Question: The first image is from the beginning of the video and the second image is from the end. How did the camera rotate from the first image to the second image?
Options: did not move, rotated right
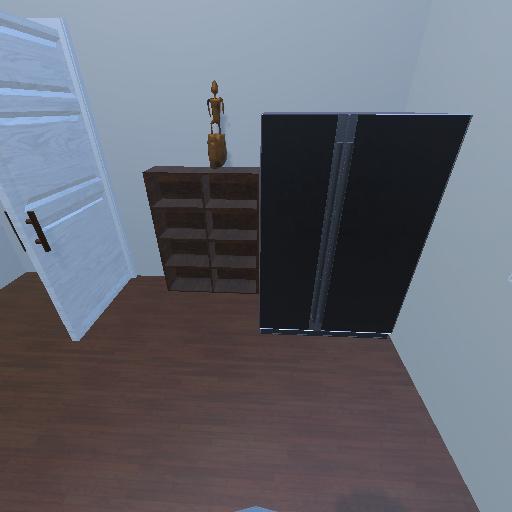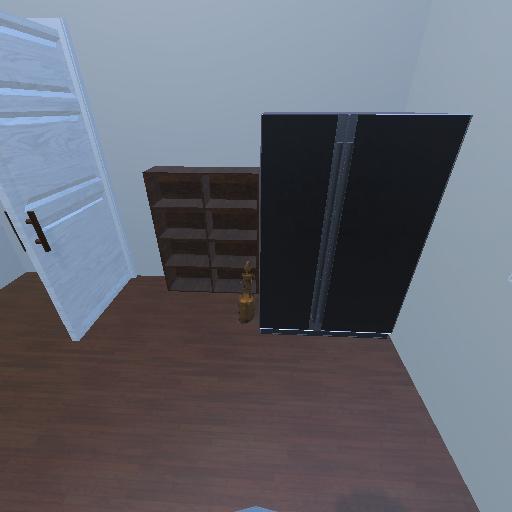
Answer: did not move